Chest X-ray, AP view. Patient: 71 years old, sex M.
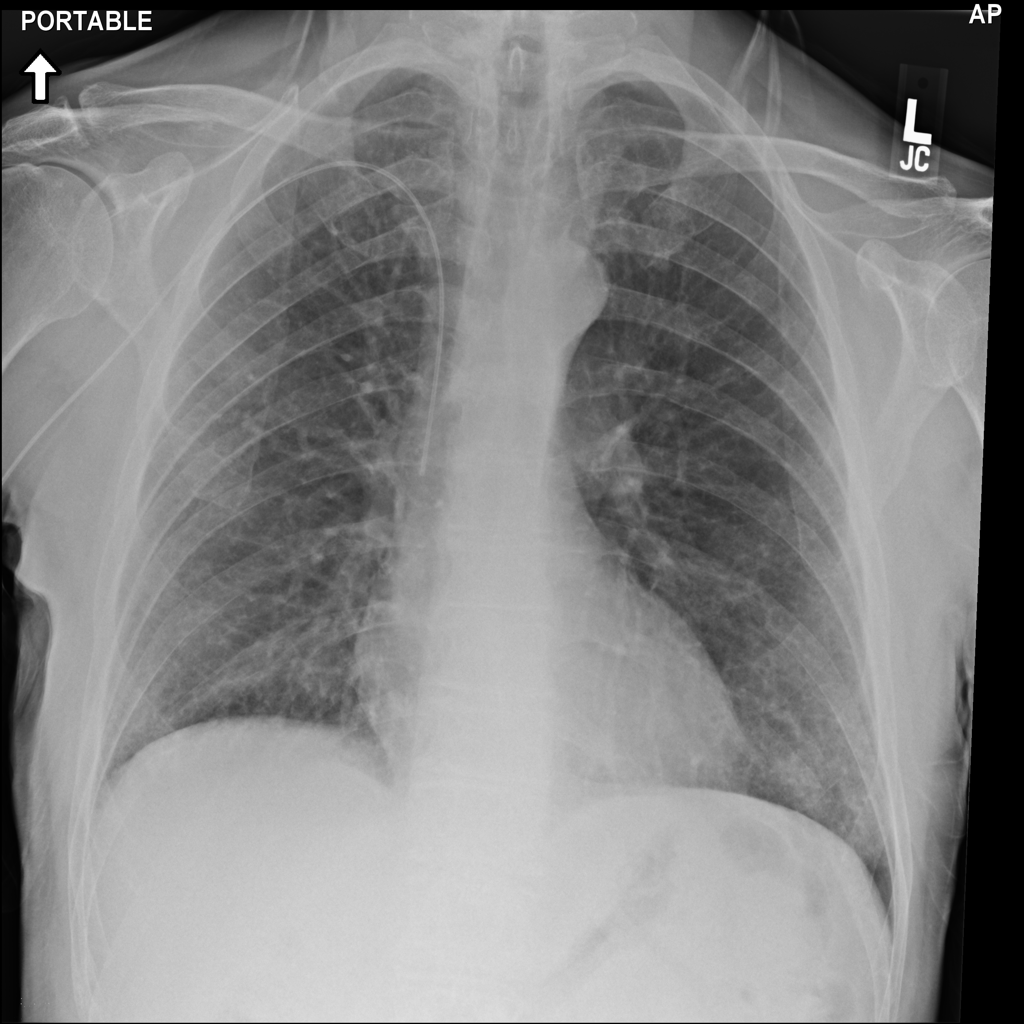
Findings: No Finding